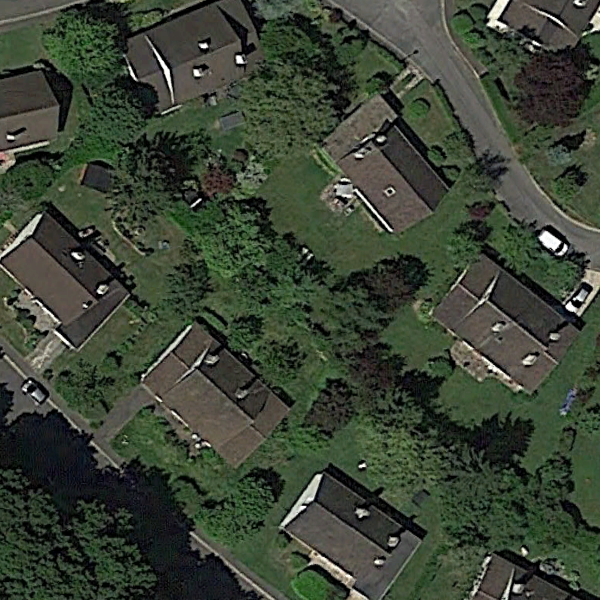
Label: MediumResidential